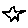
Label: star